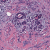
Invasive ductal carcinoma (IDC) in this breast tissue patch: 1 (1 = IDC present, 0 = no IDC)